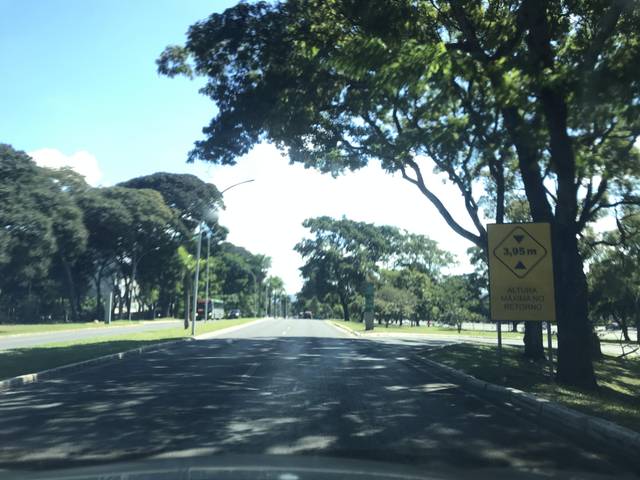
Region: Brazil
Coordinates: -15.771, -47.882